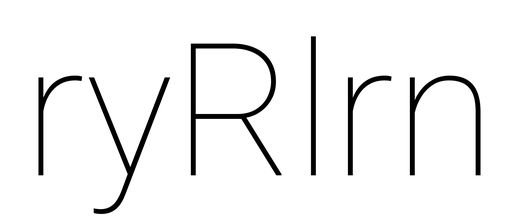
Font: Roboto_Thin